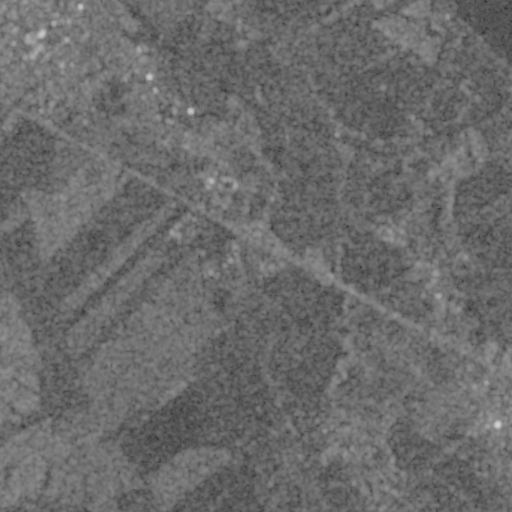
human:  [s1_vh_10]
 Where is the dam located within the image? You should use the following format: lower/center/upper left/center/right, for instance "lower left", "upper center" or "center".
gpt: The dam is located in the upper right of the image.
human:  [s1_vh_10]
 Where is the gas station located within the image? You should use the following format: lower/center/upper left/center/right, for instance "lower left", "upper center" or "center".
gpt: The gas station is located in the upper left of the image.
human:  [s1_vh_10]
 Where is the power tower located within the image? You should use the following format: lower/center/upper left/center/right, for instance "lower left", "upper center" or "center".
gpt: The power tower is located in the upper right of the image.
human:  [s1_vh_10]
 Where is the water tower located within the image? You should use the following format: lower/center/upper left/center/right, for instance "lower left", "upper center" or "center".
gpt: The water tower is located in the upper left of the image.
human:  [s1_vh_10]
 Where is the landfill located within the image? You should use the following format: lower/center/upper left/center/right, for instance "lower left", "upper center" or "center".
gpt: There is no landfill in the image.

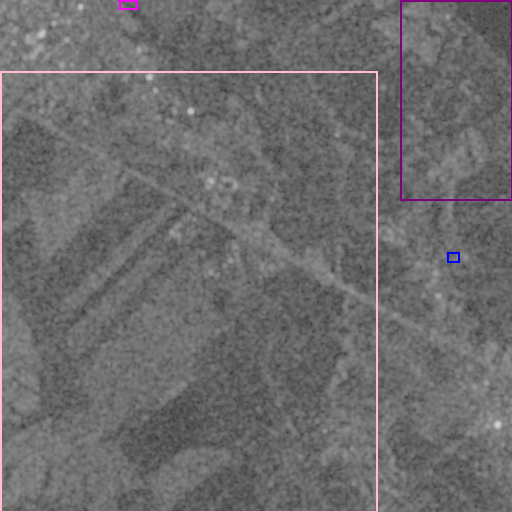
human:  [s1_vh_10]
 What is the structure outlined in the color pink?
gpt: The structure outlined in pink is a crop field.
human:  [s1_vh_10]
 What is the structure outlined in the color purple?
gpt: The structure outlined in purple is a dam.
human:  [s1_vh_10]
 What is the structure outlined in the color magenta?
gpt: The structure outlined in magenta is a park.
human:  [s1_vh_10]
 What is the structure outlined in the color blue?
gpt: The structure outlined in blue is a parking lot.
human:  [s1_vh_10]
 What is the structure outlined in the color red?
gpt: There is no red outline.